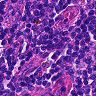
Metastatic tissue present: no